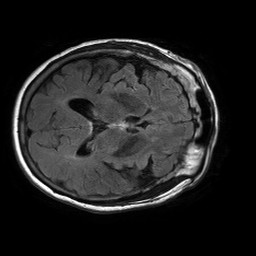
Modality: FLAIR
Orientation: axial
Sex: female
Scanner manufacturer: philips
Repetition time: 11 s
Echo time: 0.125 s